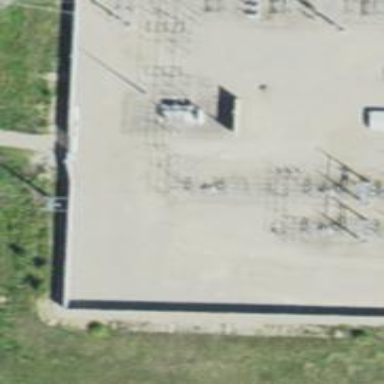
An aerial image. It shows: Switch used for power control.